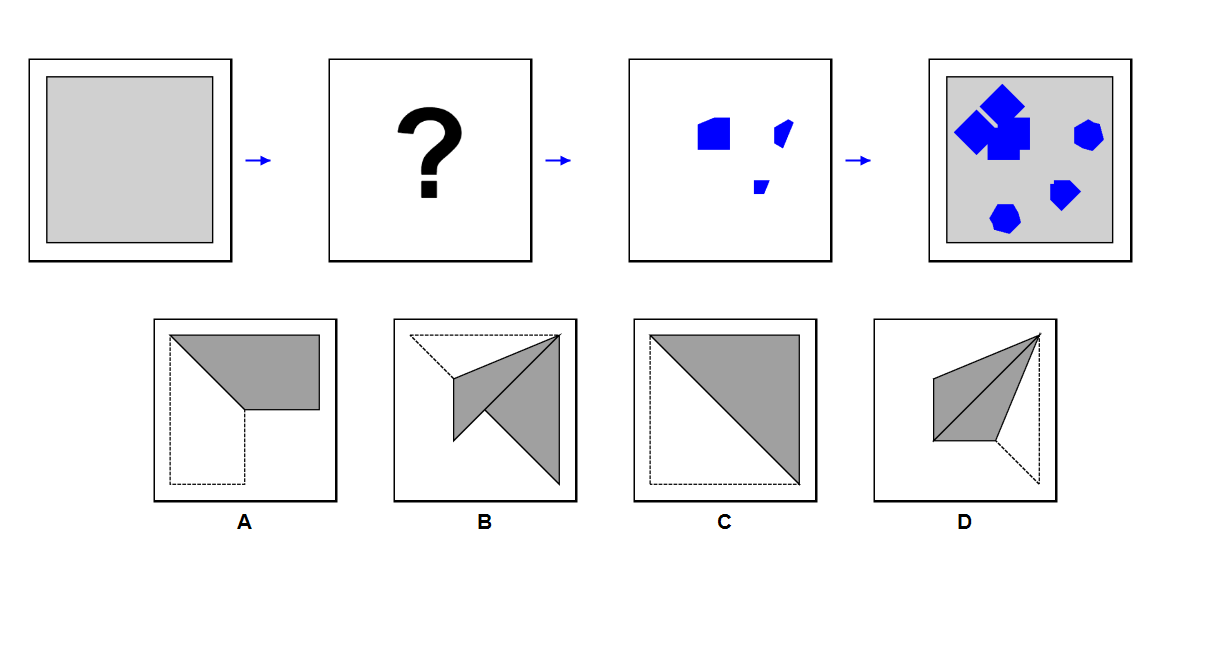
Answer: A